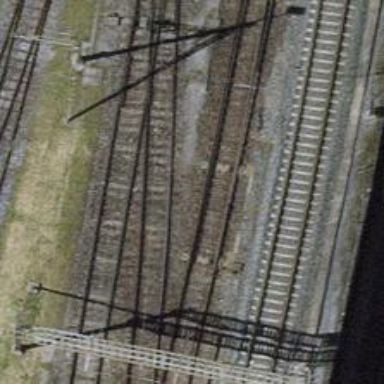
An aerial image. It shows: Rail yard with electrified rails and single track.